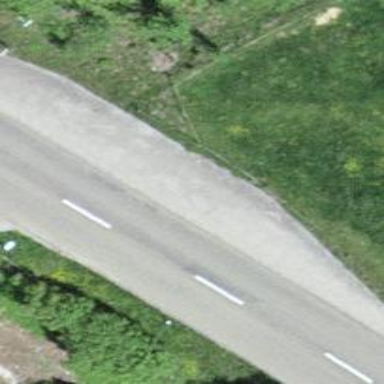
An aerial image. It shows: Secondary road.